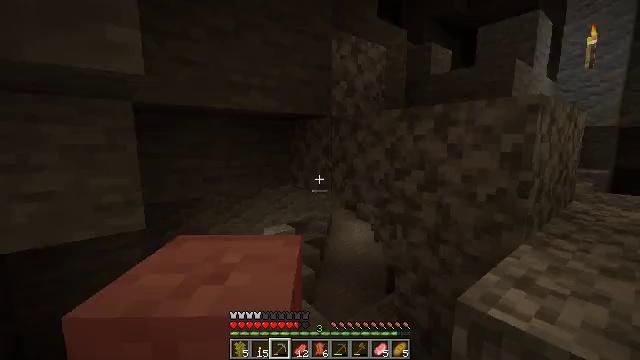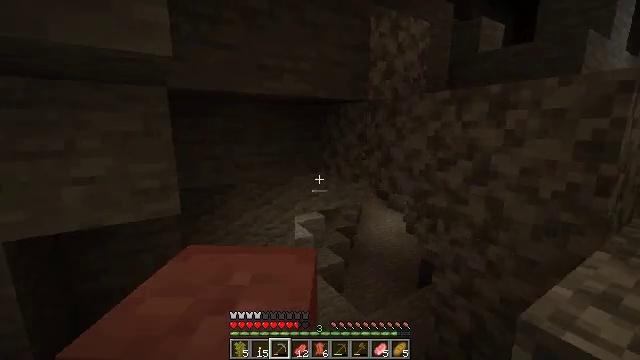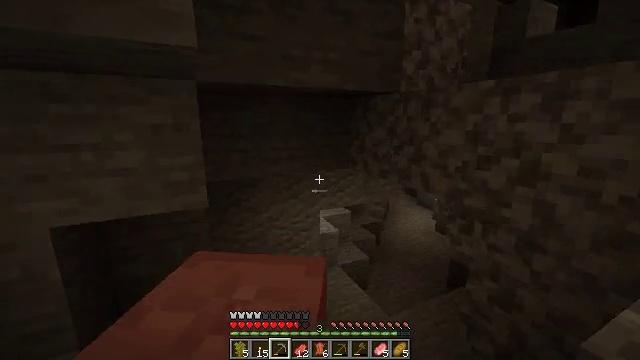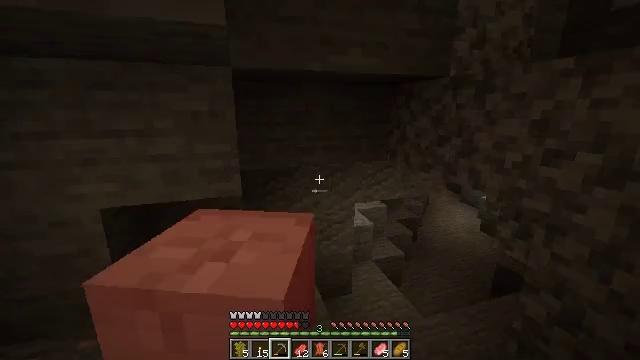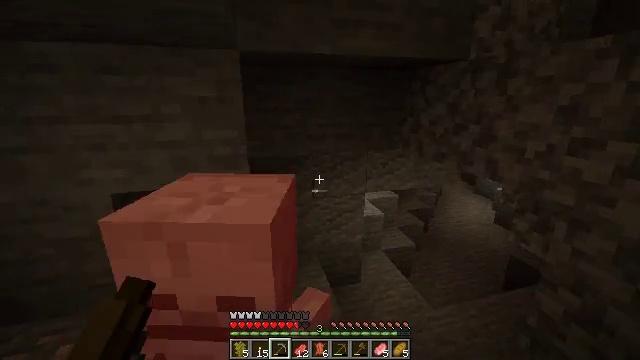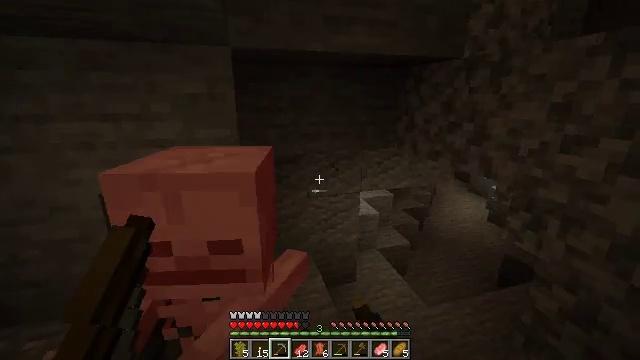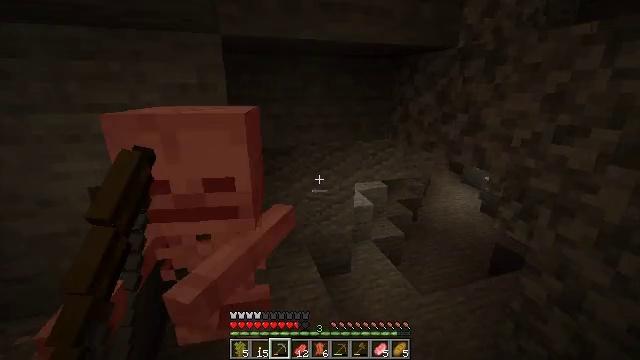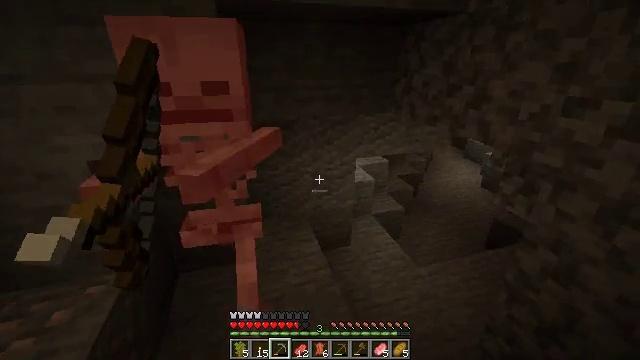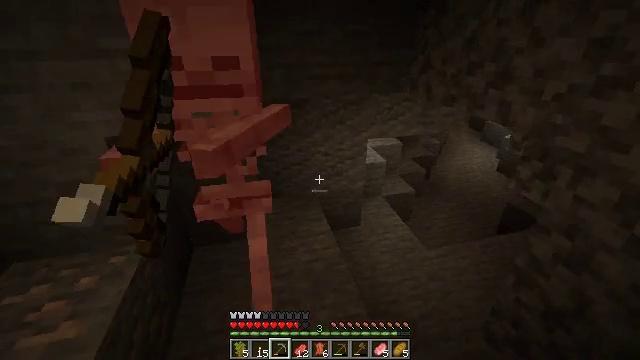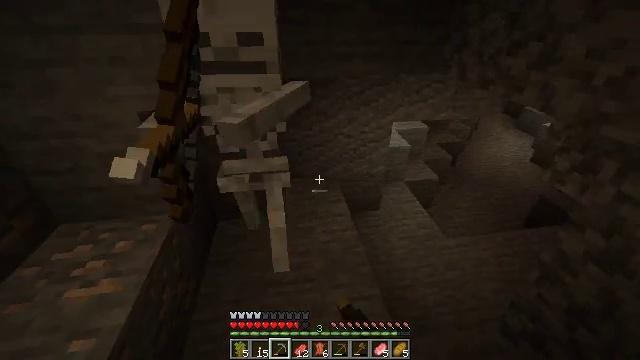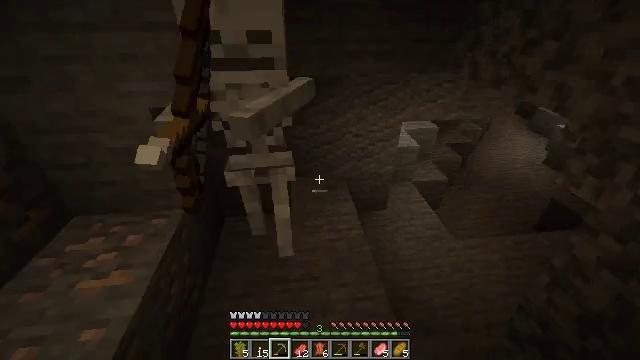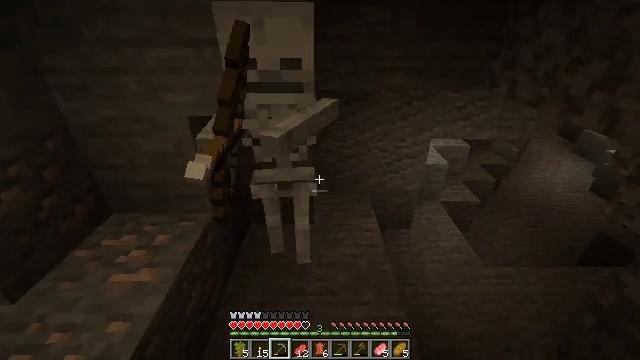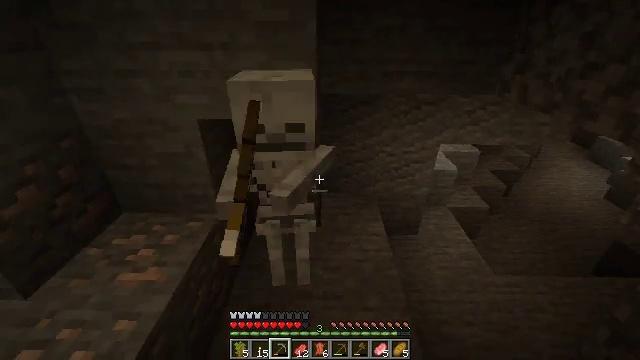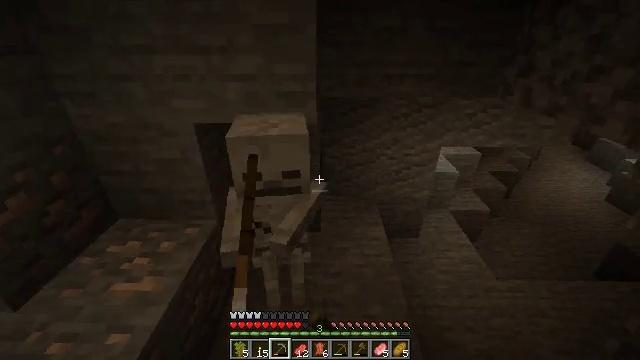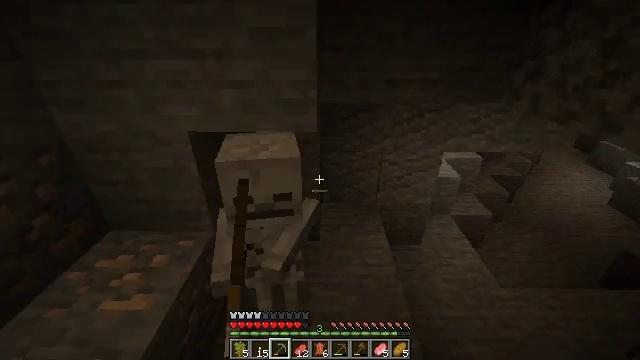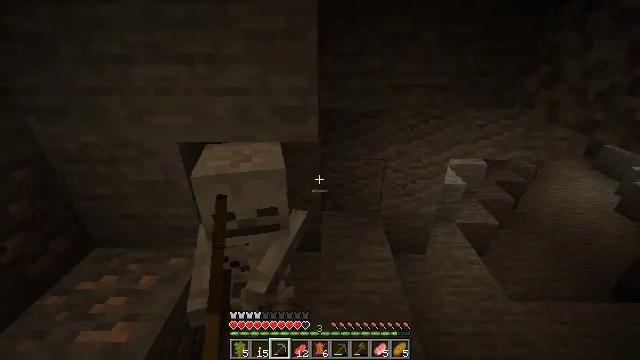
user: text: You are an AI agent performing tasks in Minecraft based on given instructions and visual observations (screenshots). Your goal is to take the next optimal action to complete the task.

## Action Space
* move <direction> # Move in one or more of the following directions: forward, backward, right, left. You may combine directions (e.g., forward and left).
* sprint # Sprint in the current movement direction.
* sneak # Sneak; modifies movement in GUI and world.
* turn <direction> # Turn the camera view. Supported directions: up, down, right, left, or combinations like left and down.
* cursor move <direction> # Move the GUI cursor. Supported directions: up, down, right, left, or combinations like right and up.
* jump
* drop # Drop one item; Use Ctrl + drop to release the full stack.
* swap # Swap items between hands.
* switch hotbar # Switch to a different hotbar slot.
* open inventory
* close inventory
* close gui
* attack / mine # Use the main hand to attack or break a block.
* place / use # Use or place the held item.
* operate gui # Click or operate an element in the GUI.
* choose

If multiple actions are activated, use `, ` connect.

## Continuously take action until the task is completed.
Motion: motion action
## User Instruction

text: Combat the skeleton.
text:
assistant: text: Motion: move forward, turn left and down, attack / mine
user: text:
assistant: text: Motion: turn left and down, attack / mine
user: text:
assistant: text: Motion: turn left and down
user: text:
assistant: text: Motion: turn left and down, attack / mine
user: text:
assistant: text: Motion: turn right, attack / mine
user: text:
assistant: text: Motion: turn right and down, attack / mine
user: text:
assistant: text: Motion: turn down
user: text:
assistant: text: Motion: turn left and down, attack / mine
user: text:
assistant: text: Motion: turn left and down, attack / mine
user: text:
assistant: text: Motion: turn left, attack / mine
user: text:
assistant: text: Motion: turn left and up
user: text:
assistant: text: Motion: turn left, attack / mine
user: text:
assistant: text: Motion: move forward, attack / mine
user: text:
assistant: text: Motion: move forward, attack / mine
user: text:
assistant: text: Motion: move forward, attack / mine
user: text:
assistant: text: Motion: move forward, turn up
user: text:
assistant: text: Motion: attack / mine